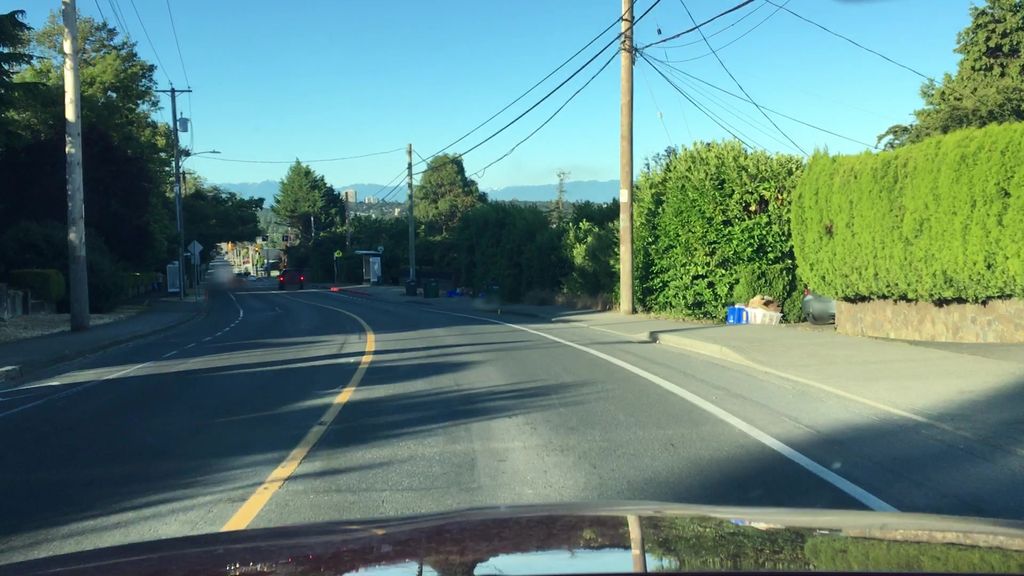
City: victoria